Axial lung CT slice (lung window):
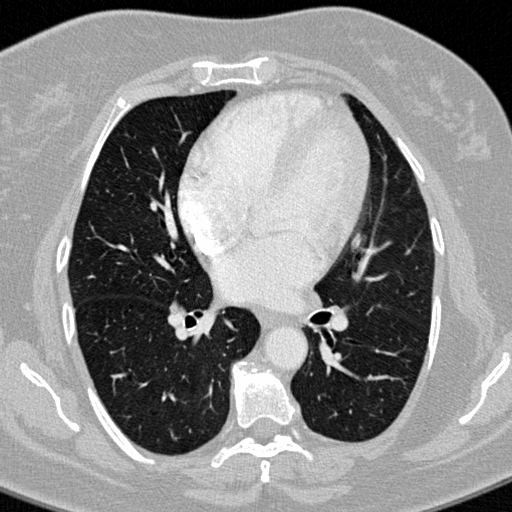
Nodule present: no